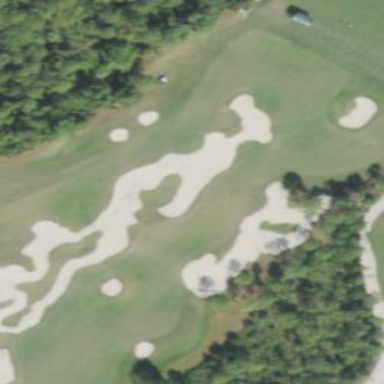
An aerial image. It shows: Golf bunker filled with sandy terrain.